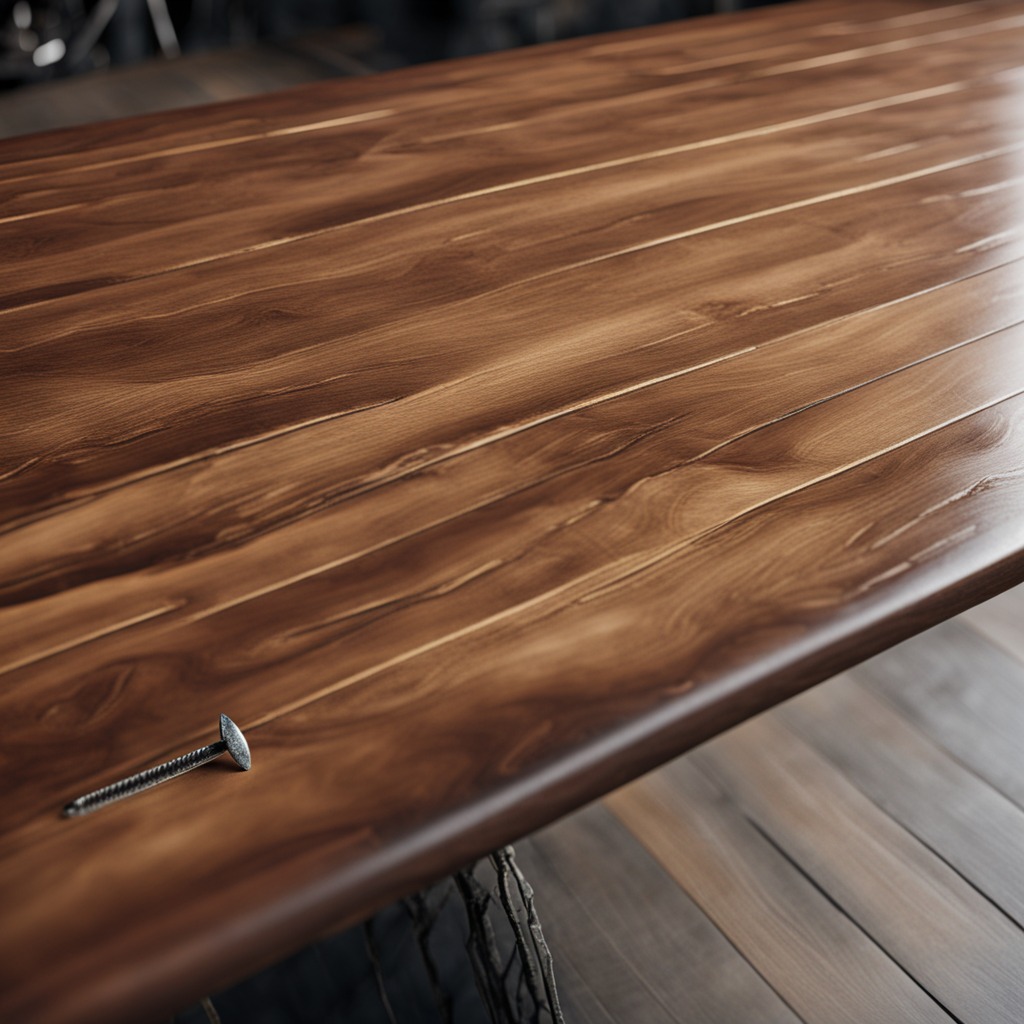
An iron nail is lying on the oil-spilled wooden table in a vintage motorcycle garage.